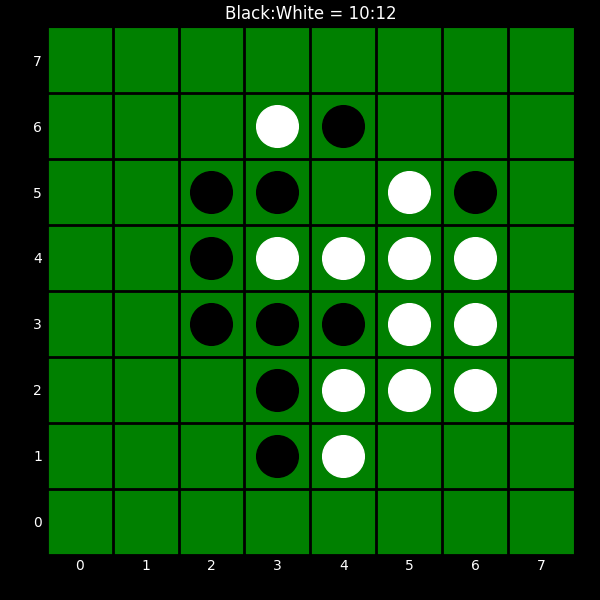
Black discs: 10
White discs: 12